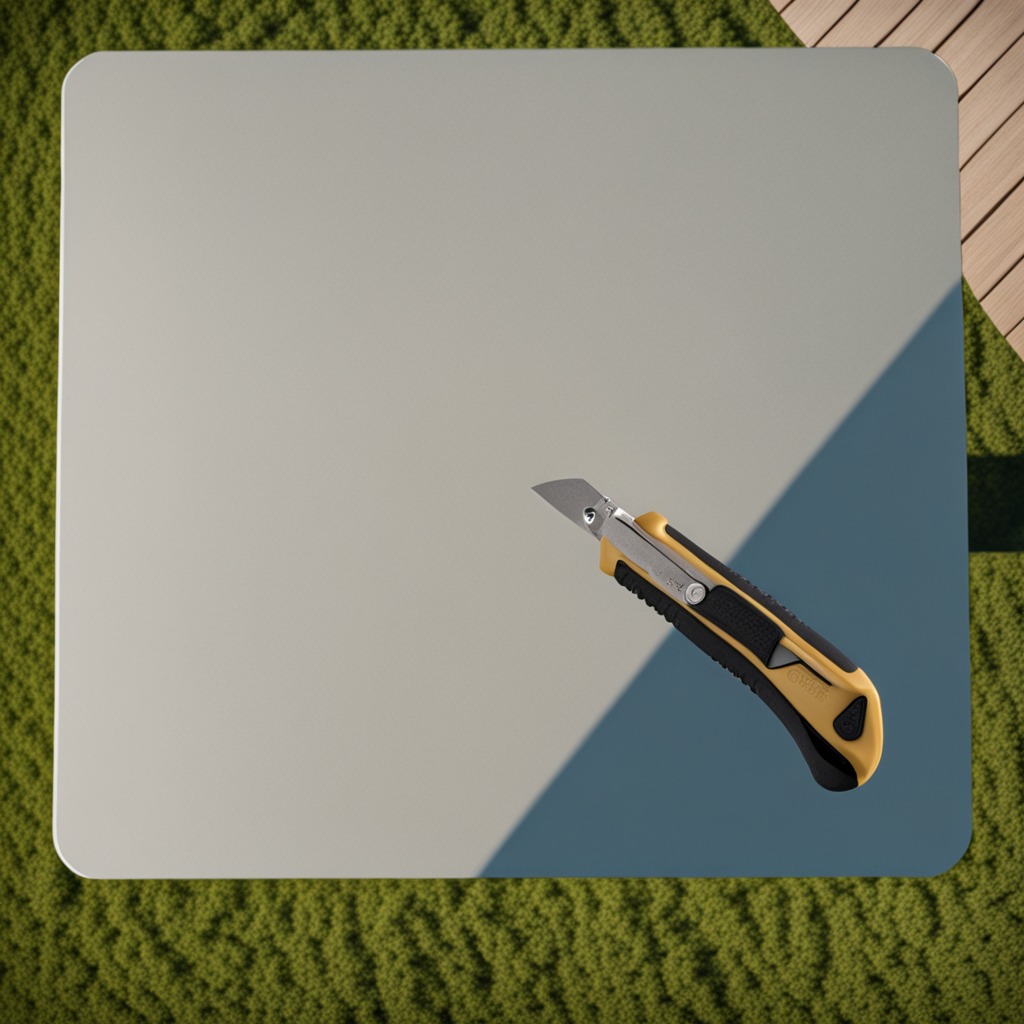
A utility knife is lying on the table.